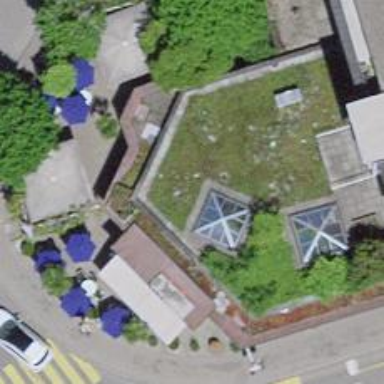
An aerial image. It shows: Cafe.